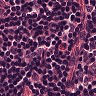
Metastatic tissue present: no